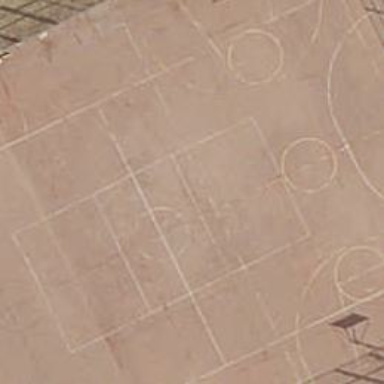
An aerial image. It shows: Futsal pitch for leisure and sports activities.